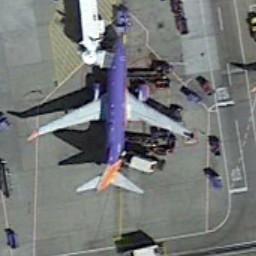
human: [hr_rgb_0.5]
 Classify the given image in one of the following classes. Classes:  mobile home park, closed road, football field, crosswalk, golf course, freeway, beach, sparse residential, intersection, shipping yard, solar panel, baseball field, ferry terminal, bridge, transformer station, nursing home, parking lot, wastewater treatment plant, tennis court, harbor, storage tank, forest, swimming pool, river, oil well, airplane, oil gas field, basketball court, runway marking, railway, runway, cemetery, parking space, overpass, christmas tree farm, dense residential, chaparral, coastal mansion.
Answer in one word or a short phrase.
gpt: airplane